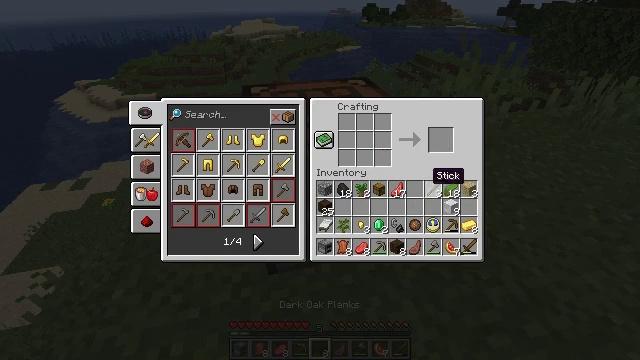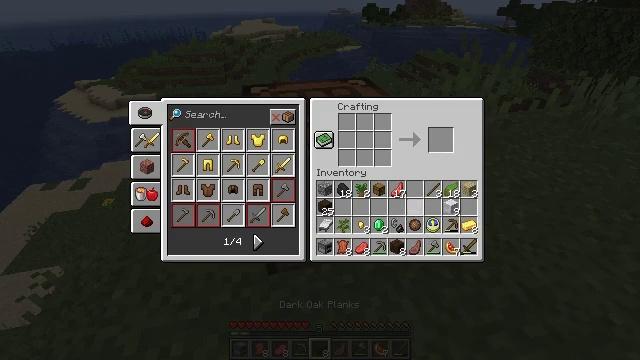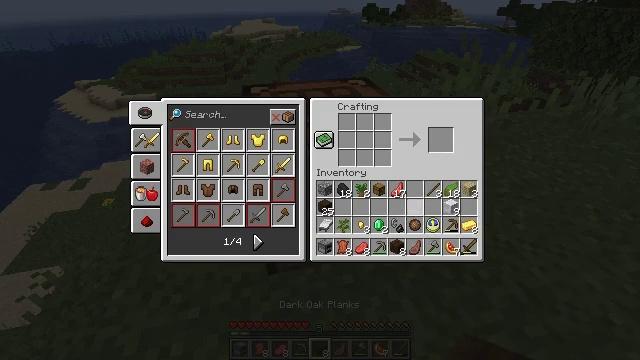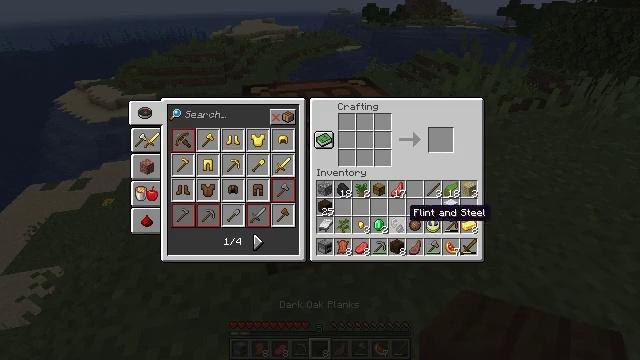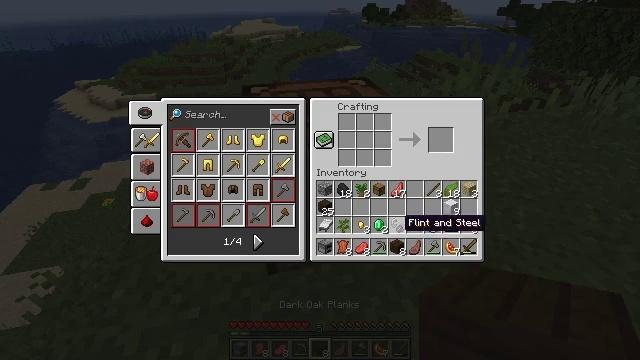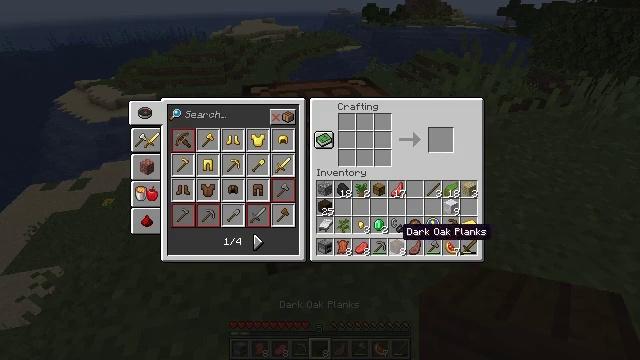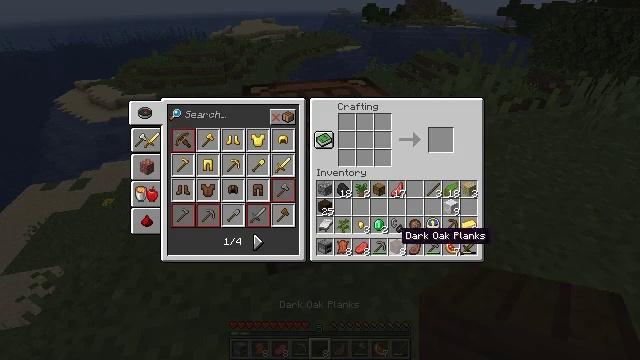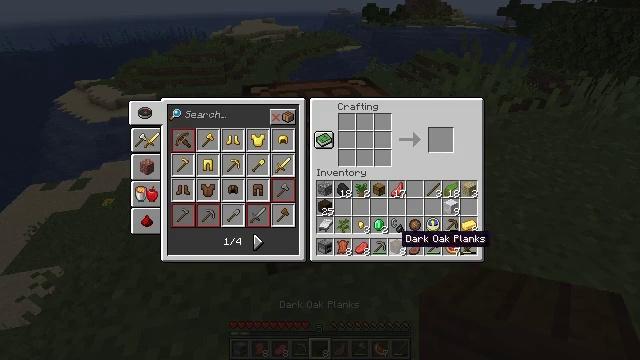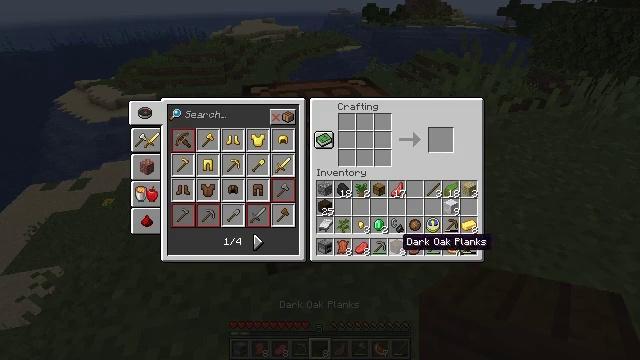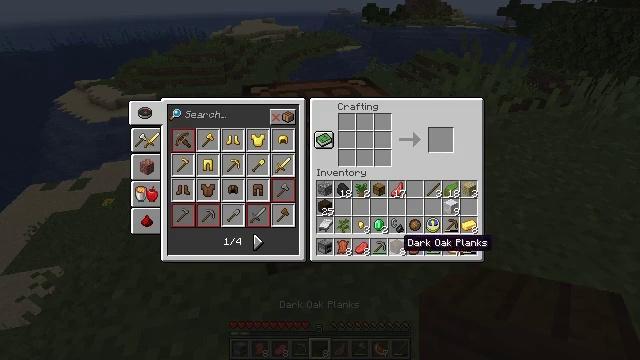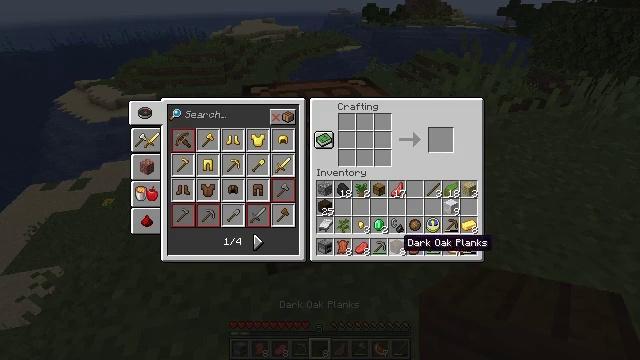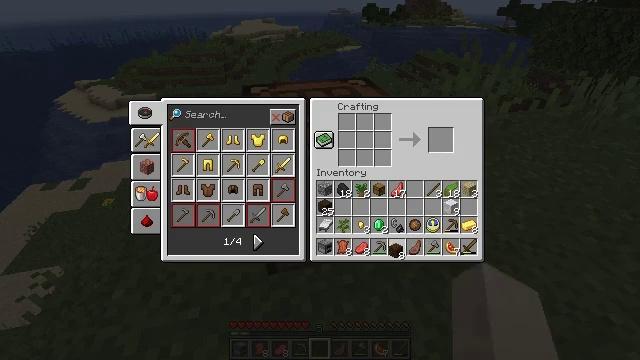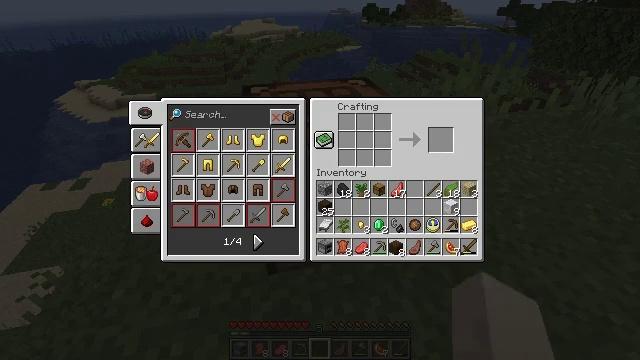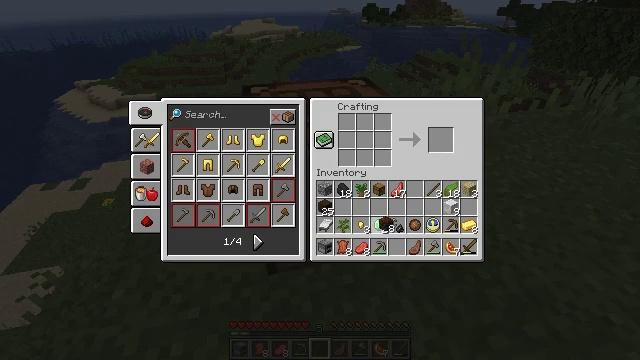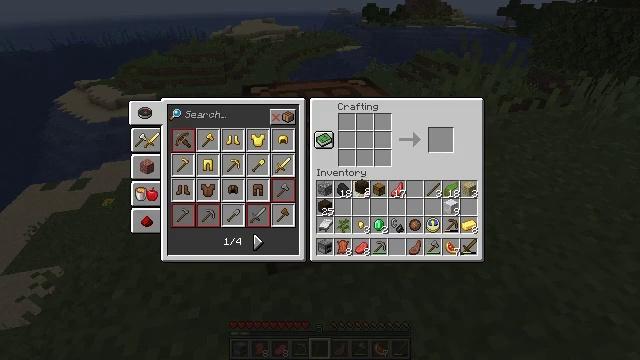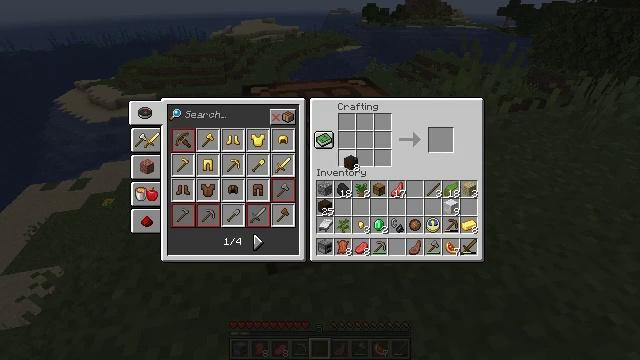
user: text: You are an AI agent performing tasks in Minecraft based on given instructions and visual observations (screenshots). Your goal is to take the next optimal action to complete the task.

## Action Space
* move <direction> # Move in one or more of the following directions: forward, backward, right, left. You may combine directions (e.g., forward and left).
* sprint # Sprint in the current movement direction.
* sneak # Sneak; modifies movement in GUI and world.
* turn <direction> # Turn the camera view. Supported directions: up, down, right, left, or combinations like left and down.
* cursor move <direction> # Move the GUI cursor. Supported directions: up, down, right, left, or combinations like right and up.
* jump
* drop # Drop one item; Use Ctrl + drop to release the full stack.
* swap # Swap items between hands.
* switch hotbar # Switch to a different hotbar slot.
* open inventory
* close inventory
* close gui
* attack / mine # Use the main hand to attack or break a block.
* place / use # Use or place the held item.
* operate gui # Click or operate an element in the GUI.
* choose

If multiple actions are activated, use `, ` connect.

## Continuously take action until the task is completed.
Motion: motion action
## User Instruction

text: Interact with the crafting table to obtain a dark oak boat.
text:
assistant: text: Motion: sneak, turn left and down
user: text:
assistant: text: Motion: sneak, turn left and down
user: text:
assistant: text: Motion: turn down
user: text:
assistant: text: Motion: turn down
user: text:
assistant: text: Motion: turn down
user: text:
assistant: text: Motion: no_op
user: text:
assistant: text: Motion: no_op
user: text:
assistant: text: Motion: no_op
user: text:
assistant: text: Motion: no_op
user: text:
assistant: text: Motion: no_op
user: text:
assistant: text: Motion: attack / mine
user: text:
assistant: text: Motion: attack / mine
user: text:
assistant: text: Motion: turn left and up
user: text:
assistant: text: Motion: turn left and up
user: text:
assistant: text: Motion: turn left and up
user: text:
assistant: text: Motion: turn up
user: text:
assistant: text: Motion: no_op
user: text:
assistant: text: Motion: no_op
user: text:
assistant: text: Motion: no_op
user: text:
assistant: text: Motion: no_op
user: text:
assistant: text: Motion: no_op
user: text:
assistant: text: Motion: no_op
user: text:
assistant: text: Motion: no_op
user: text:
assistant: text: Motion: use / place
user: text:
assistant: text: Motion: use / place
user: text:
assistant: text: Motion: turn down, use / place
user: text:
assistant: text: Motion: use / place
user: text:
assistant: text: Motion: use / place
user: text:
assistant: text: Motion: turn right, use / place
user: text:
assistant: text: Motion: turn right, use / place